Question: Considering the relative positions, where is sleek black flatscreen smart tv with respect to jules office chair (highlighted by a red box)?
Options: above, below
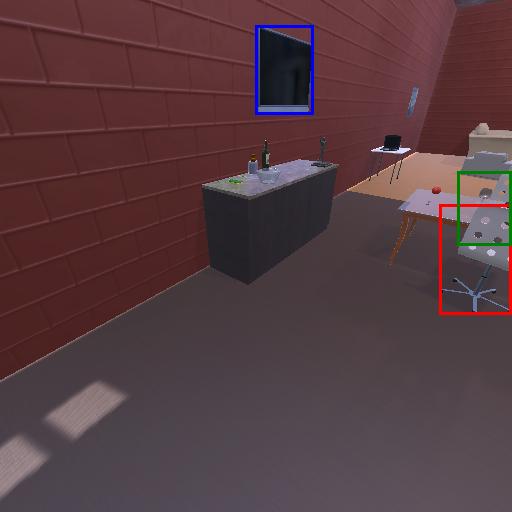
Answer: above